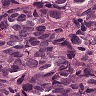
Metastatic tissue present: yes